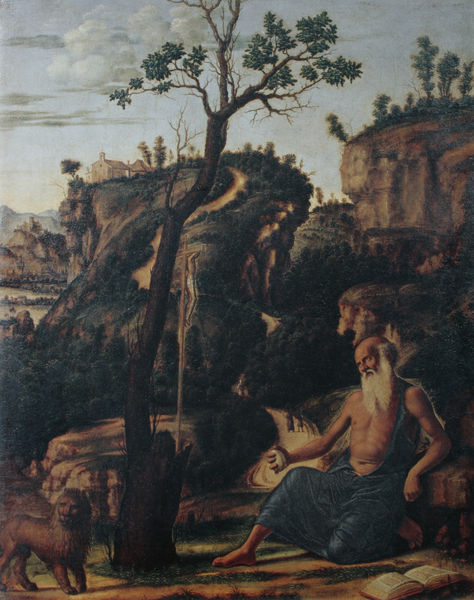
Titel: Hl. Hieronymus
Künstler: Cima da Conegliano
Standort: Mailand
Institution: Brera
Schlagwörter: baum, berg, blau, blätter, felsen, hand, haut, himmel, laub, mann, nackt, umhang, wasser, weiß, wolken, bäume, fluss, grün, landschaft, menschen, ocker, see, sitzen, äste, braun, brust, geste, grau, hintergrund, schwarz, straße, szene, blick, gebäude, haus, hund, tier, tuch, weg, wolke, beige, alt, bart, hose, bibel, bärtig, stein, hände, baumstamm, erde, ferne, horizont, häuser, hügel, natur, stamm, zweige, einsam, kirche, sträucher, gewand, sitzend, blatt, renaissance, tal, wald, anhöhe, füße, schrift, düster, abhang, berge, fels, gebirge, wüste, dorf, schlucht, glatze, nabel, faltenwurf, stütze, alter, greis, philosoph, buch, burg, kloster, kreuz, zypresse, barfuß, volbart, gebet, seiten, christus, kreuzigung, schloß, wanderer, versuchung, kapelle, kruzifix, erscheinung, bettler, heiliger, gelehrter, löwe, schaaf, koch, markus, asket, eremit, baäme, gekreuzigter, daniel, hieronymus, einsiedler, evangelist, busse, kreuzweg, kirchenvater, hironimus, zähmen, aquin, m,ann, dörr, hiernoymus